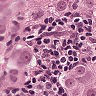
Metastatic tissue present: yes